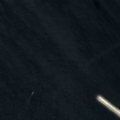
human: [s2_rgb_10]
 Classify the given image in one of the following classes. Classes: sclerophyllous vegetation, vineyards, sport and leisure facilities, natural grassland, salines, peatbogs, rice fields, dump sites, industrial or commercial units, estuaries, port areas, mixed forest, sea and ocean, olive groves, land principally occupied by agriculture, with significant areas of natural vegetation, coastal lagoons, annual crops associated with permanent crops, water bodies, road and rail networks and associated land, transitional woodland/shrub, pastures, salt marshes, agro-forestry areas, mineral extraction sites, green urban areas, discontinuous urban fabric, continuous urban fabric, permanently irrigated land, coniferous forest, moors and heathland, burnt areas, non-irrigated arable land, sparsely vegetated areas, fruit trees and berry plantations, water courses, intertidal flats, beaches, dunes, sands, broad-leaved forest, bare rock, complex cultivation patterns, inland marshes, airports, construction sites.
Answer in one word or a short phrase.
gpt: port areas, sea and ocean